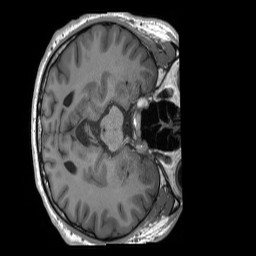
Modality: T1w
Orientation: axial
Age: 30
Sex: male
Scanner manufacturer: siemens
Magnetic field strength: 3 T
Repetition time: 2.4 s
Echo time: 0.00224 s